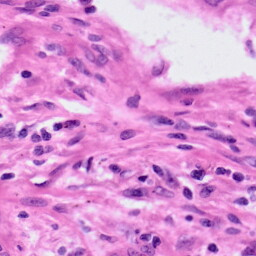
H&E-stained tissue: Lung